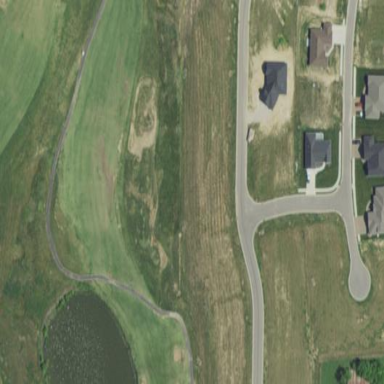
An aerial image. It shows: Area with grass used as rough in golf course.